Interaction volume radius: 5 \u00c5
Interaction volume height: 20 \u00c5
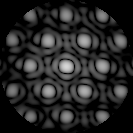
Disorder parameter: 0.2025